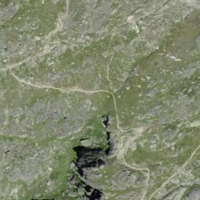
EUNIS habitat code: 26
Species observed at this site:
Marmota marmota